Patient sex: F
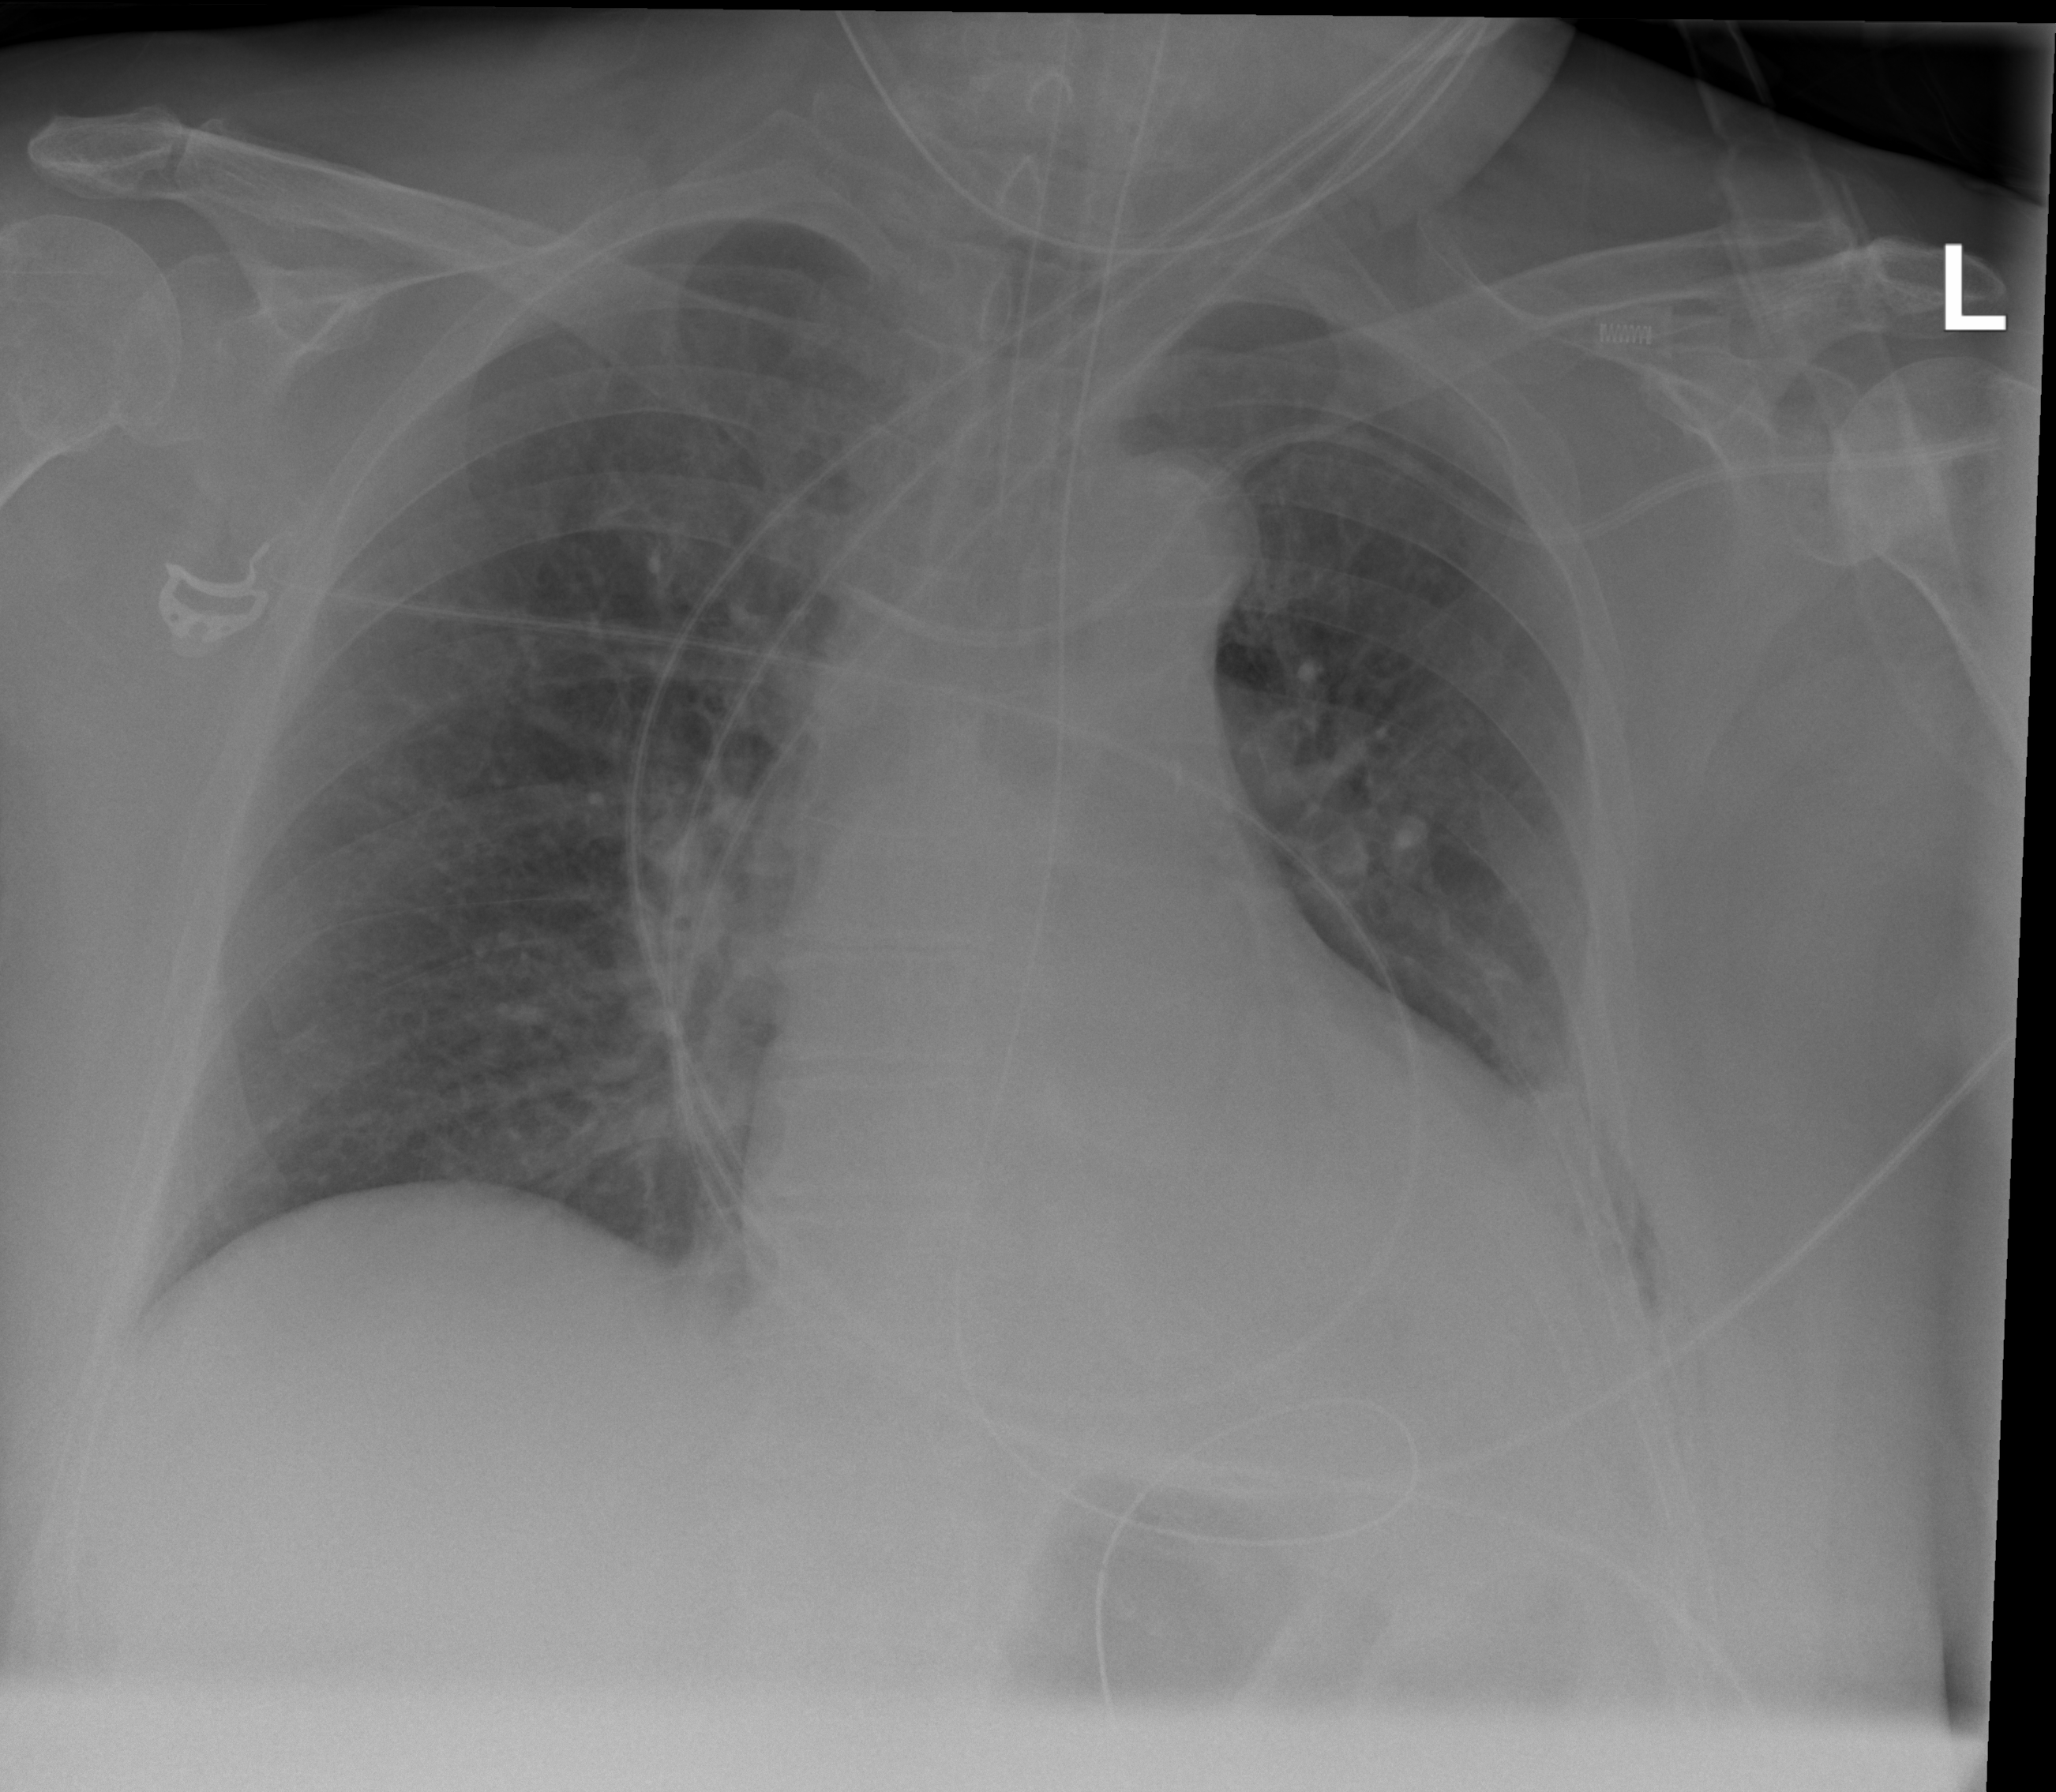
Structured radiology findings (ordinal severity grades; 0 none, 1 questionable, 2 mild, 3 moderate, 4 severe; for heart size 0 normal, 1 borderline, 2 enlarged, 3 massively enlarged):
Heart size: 2
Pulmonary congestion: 0
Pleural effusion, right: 0
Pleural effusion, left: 2
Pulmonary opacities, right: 0
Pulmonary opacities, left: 0
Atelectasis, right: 0
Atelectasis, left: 2